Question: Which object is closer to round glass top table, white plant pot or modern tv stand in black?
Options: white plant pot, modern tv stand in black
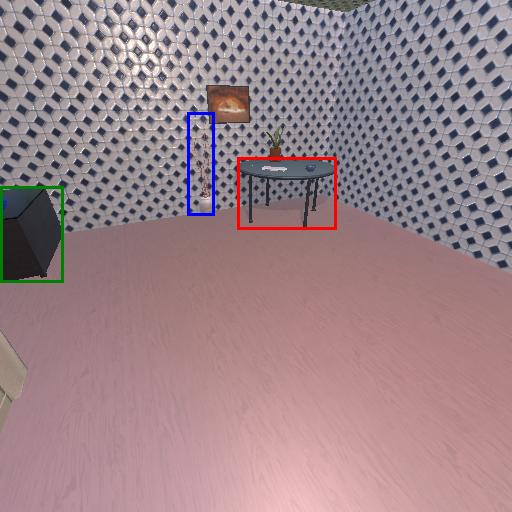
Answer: white plant pot